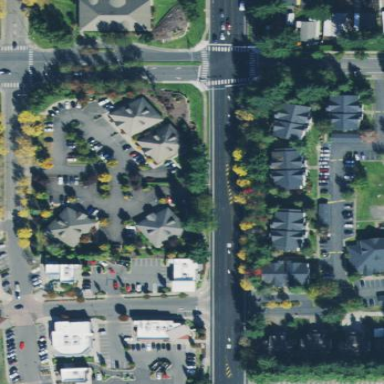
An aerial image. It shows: Commercial area.